Question: I have radio button with values: "By title" and "By actor". If user select By title the textbox auto-complete shows contain the word user type in the textbox, and if user select "By actor" the same textbox will show . Also, in case of "by title" there is a button "search movies by this title" which will open a new window showing list of movies contain the word that user inserted in the textbox. (The same button will be shown in case of "by actor", which shows list of movies by that actor)
## Problem:
If user select "by actor", and write an actor name in the textbox like "Tom Cruise", and then click the button "movies by this actor", a new window ("movielist.php") is opened showing list of movies by "Tom cruise". Now if then user change the radio button and select "by title" and write a title name like "Frozen" and click the button "movies by this title", the new window is opened but it shows list of movies by "Tom cruise" instead of list of movies contain word "Frozen".
This image may show my problem more clearly:

This is the code:
'''
<div id="m_scents" class="field">
<label style="margin-bottom:10px;" for="m_scnts"></label>
<p>
<input class="autofill4" type="textbox" name= "q27[]" id="q" placeholder="Enter movie, actor or director name here" />
<input type="button" value="Search" id="btnSearch" />
</p>
</div>
$(document).ready(function () {
$("input[id='selectType']").change(function(){
$("#q").val('');
if ($(this).val() == "byTitle") {
$("#m_scents").show();
$("#q").focus();
$("#q").autocomplete({
minLength: 0,
delay:5,
source: "filmsauto.php",
focus: function( event, ui ){
event.preventDefault();
return false;
},
select: function( event, ui ) {
window.selected = ui.item.value;
}
});
} else
if ($(this).val() == "byActor"){
$("#m_scents").show();
$("#q").focus();
$("#q").autocomplete({
source: "actorsauto.php",
minLength: 2,
focus: function( event, ui ){
event.preventDefault();
return false;
},
select: function (event, ui){
window.selectedVal = ui.item.value;
}
});
}
$('#btnSearch').on('click', function (e) {
window.textbox = $('#q').val();
popupCenter("movielist.php","_blank","400","400");
});
'''
this is movielist.php:
'''
<div id= "field"
</div>
<script type="text/javascript">
var textbox = parent.window.opener.textbox;
$.ajax({
url: 'childfilm.php',
datatype: "json",
//I FEEL THE PROBLEM IS IN THE LINE BELOW WHERE ALL 3 VALUES ARE PASSED IN CASE OF CLICKING ANY BUTTON..
data:{p:textbox},
success: function(response) {
$("#field").html(response);
}
});
</script>*
'''
and here is childfilm.php:
'''
<?php
if(isset($_GET['q']) && !empty($_GET['q'])){ //IN CASE OF BY ACTOR
try{
include('imdbConnection.php');
$sql = $conn->prepare("SELECT DISTINCT movieName FROM cast_movie WHERE castName = :q");
$sql->execute(array(':q' => $_GET['q']));
while($rows = $sql->fetch(PDO::FETCH_ASSOC)){
$option = '<a href=movie.php?title="' . $rows['movieName'] . '">' . $rows['movieName'] . '</a><br />';
$html .= $option;
}
} catch(PDOException $e){
echo 'ERROR: ' . $e->getMessage();
}
echo $html;
exit;
}
?>
<html>
<head>
<meta http-equiv="content-Type" content="text/html" charset=UTF8" />
<link type="text/css" rel="stylesheet" href="filmstyle.css" media="screen" />
</head>
<body>
<div class= "movielist">
<table id= "films">
<tr>
<th></th>
<th>year</th>
<th>Title</th>
</tr>
<?php
if (isset($_GET['p']) && !empty($_GET['p'])) { // IN CASE OF BY TITLE
include('imdbConnection.php');
$query = $conn->prepare("SELECT DISTINCT movieName, year, posterLink FROM film_info WHERE movieName LIKE :p");
$query->execute(array(':p' => '%' . $_GET['p'] . '%'));
if ($query->rowCount()) {
while ($row = $query->fetch(PDO::FETCH_ASSOC)):
?>
<tr>
<td><img class='imdbImage' id="image" src='imdbImage.php?url=<?php echo $row['posterLink']; ?>' alt="" /></td>
<td><label id='year'><?php echo $row['year']; ?> </label></td>
<td><a href="movie.php?title=<?php echo urlencode($row['movieName']); ?>"><?php echo $row['movieName']; ?></a></td>
</tr>
<?php
endwhile;
} else {
echo '<td colspan="3">Sorry, there are no film matching your search</td>';
}
}
?>
</table>
</div>
</body>
</html>
'''
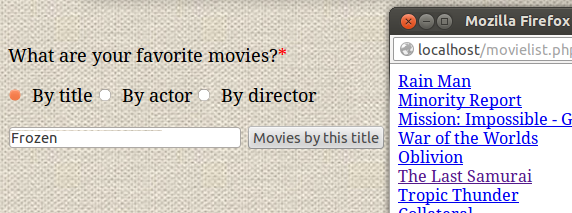
Answer: As i tried to explain, you could do something like that.
AJAX:
the variable searchType should be update each time you change the research type.
'''
var searchType = parent.window.opener.searchType;
var textbox = parent.window.opener.textbox;
$.ajax({
url: 'childfilm.php',
datatype: "json",
data:{ q:textbox, t:searchType},
success: function(response) {
$("#field").html(response);
}
});
'''
PHP:
'''
<?php
$searchText = (isset($_GET['q'])) ? $_GET['q'] : "";
$searchType = (isset($_GET['t'])) ? $_GET['t'] : ""; /* type of research */
if($searchText !== "")
{
switch ($searchType)
{
case 'byActor':
$query = "SELECT DISTINCT movieName FROM cast_movie WHERE castName = :q";
break;
case 'byTitle':
default:
$query = "SELECT DISTINCT movieName FROM film_info WHERE movieName LIKE :q";
$searchText = "%".$searchText."%";
break;
}
try
{
include('imdbConnection.php');
$sql = $conn->prepare($query);
$sql->execute(array(':q' => $searchText));
$html = "";
while($rows = $sql->fetch(PDO::FETCH_ASSOC))
{
$html .= '<a href=movie.php?title="' . $rows['movieName'] . '">' . $rows['movieName'] . '</a><br />';
}
}
catch(PDOException $e)
{
echo 'ERROR: ' . $e->getMessage();
}
echo $html;
exit;
}
'''